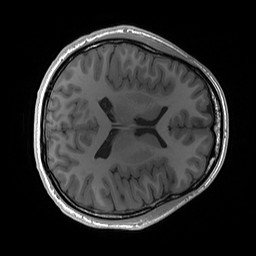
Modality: T1w
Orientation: axial
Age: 22
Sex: male